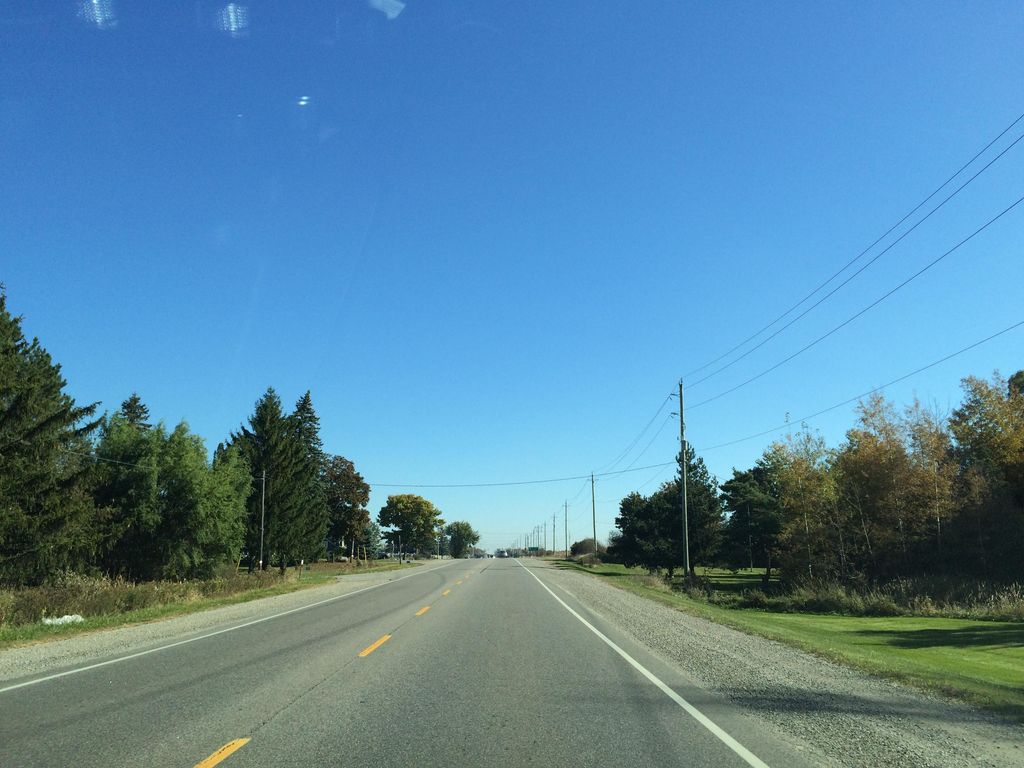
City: kitchener-waterloo